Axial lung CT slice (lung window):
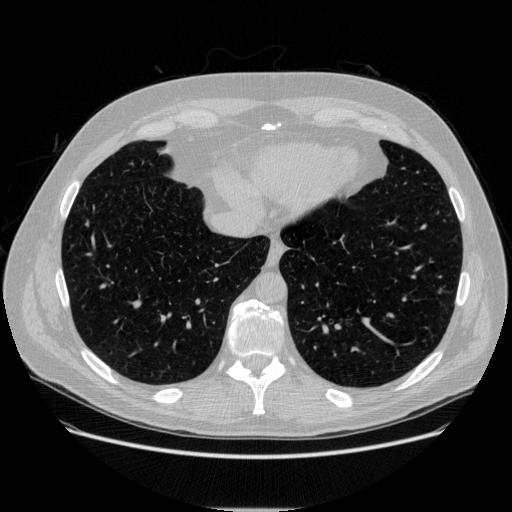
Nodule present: no